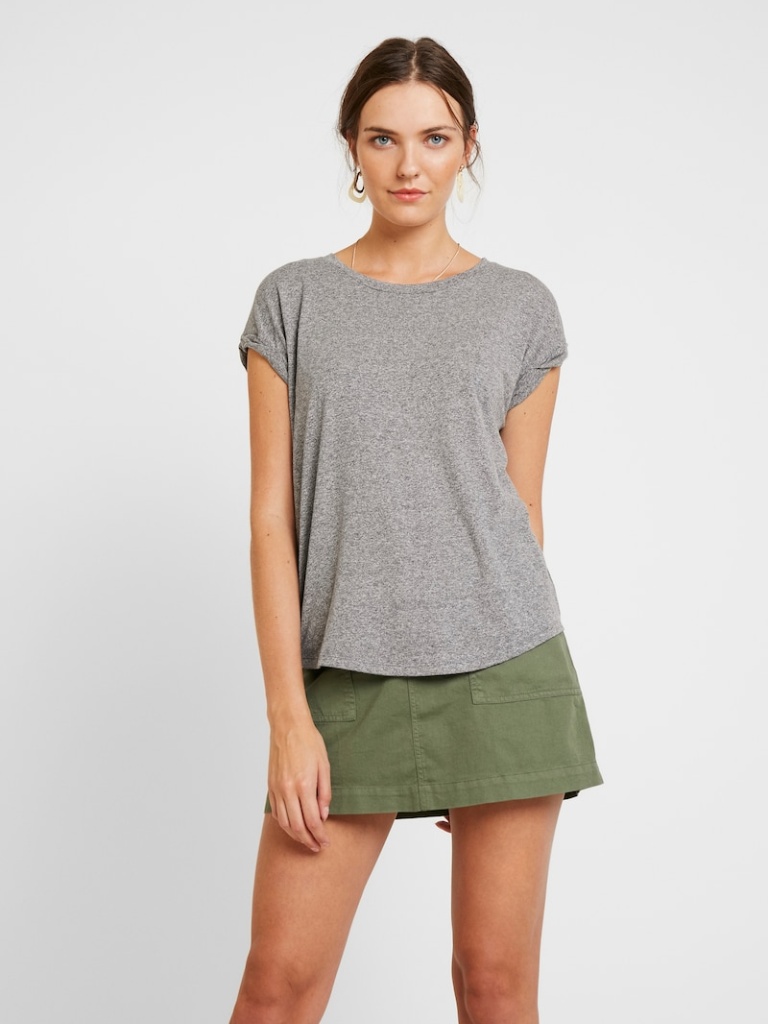
cotton relaxed short sleeve hip length Untucked crew t-shirt